Interaction volume radius: 5 \u00c5
Interaction volume height: 10 \u00c5
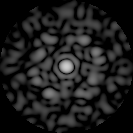
Disorder parameter: 0.7982